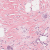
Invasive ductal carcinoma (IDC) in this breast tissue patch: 0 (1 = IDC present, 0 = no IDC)